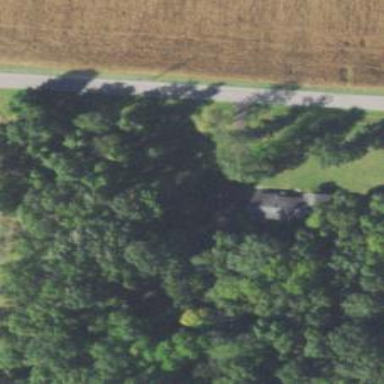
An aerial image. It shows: Driveway leading to service road.